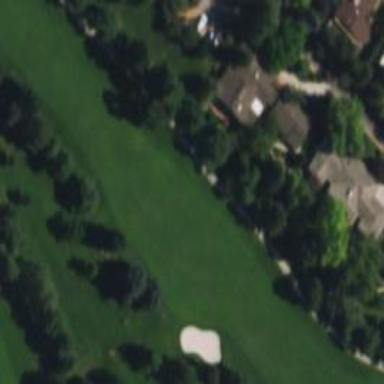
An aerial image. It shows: Golf fairway surrounded by grass.